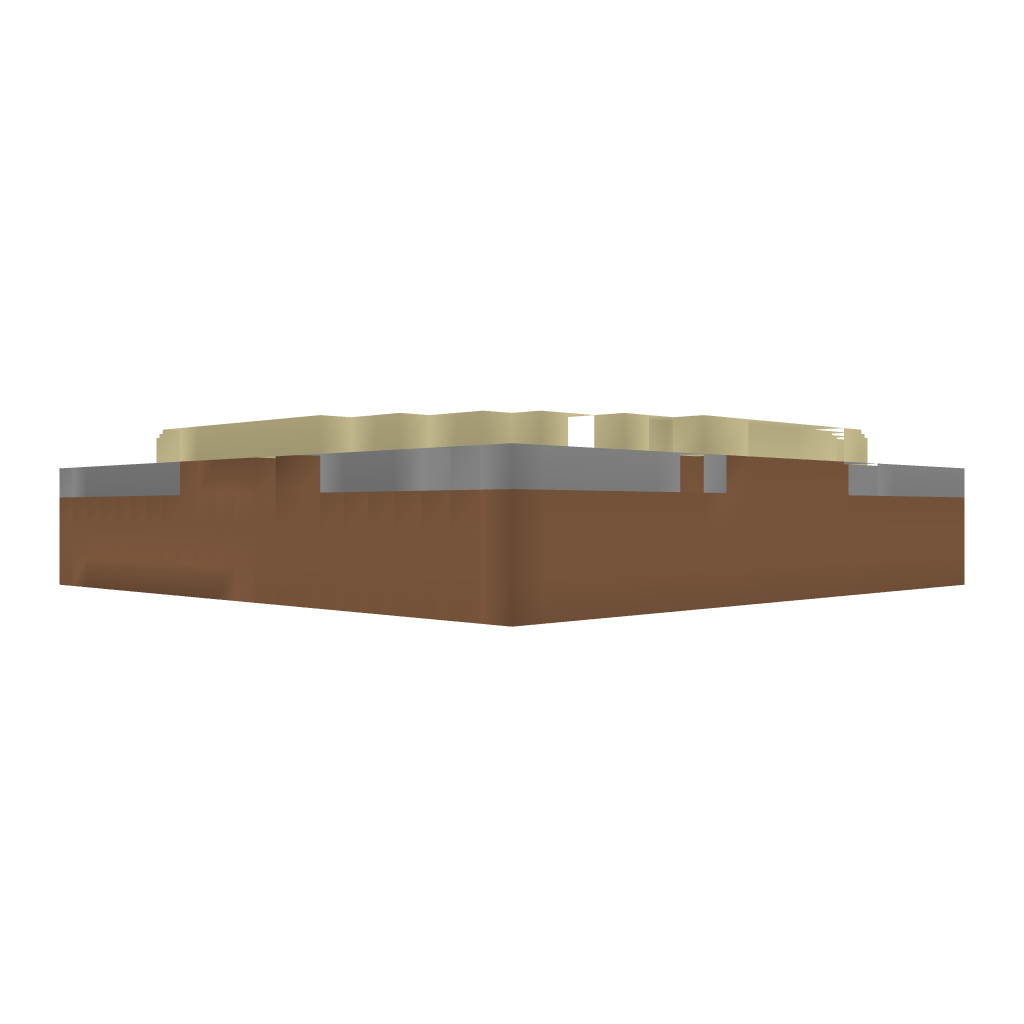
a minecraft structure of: Small Jem Pool